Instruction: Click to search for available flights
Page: home
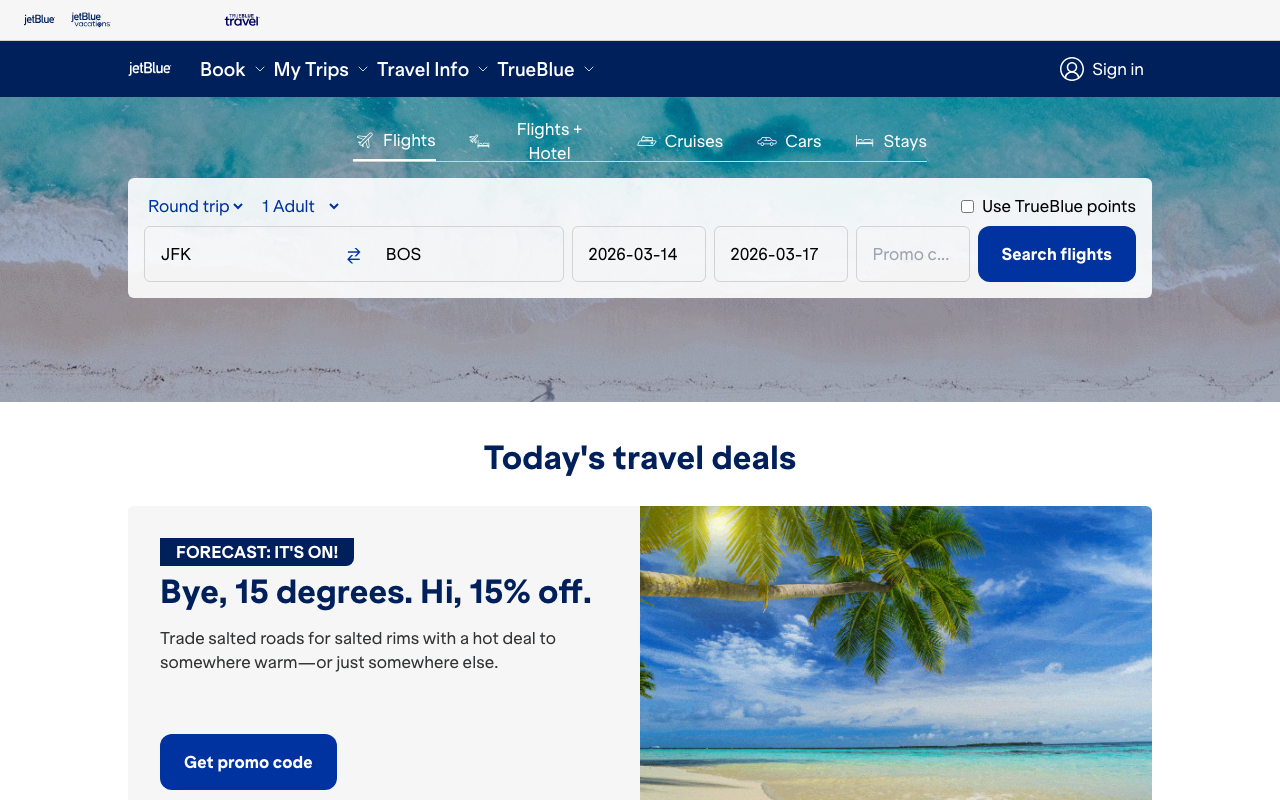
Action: click